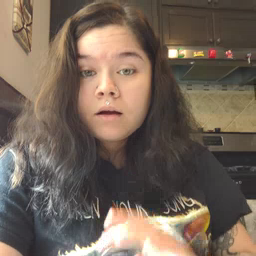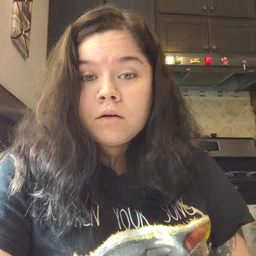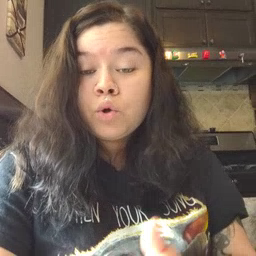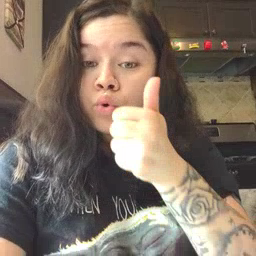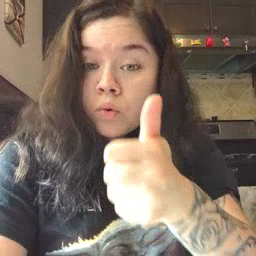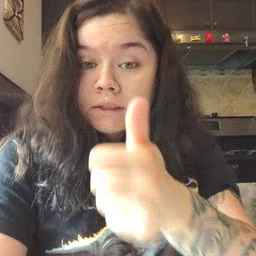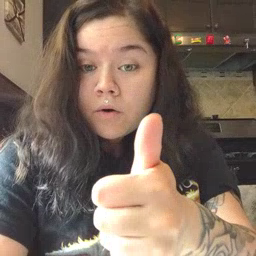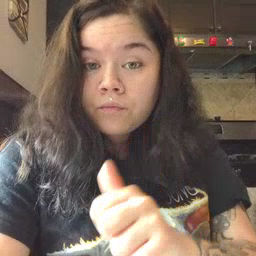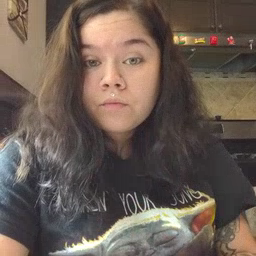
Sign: yourself